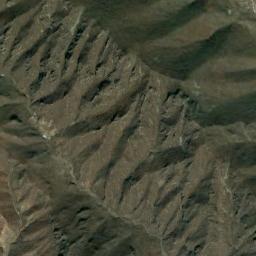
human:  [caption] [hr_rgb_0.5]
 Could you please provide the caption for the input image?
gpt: The mountain is full of black soil .

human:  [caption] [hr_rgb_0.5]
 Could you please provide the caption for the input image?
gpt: The folded mountain consists of a number of ridges and valleys .

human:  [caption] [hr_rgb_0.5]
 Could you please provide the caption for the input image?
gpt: Half of the area on this mountain is covered by vegetation .

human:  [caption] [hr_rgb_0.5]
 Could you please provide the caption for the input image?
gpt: There is not the even mountain .

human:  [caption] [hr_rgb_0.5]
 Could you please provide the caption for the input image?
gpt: There are some ridges on the brown mountain .